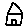
Label: house